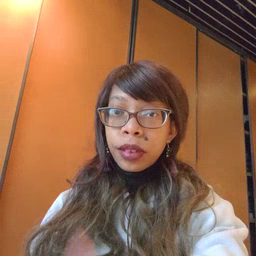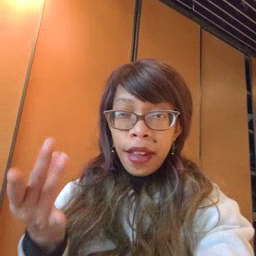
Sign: sticky